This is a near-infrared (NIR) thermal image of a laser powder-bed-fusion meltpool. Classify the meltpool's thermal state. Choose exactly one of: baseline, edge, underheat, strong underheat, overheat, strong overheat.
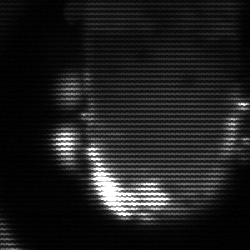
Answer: baseline